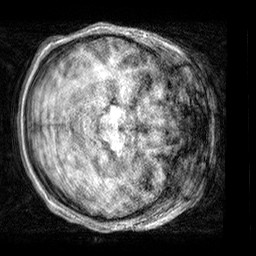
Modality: T1w
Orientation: axial
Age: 21
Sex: male
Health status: healthy
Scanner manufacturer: siemens
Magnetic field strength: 3 T
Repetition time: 2.3 s
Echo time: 0.00303 s